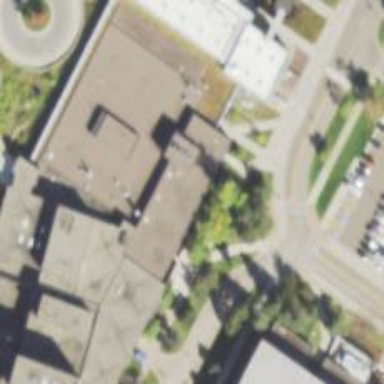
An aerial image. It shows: University building.